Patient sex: M
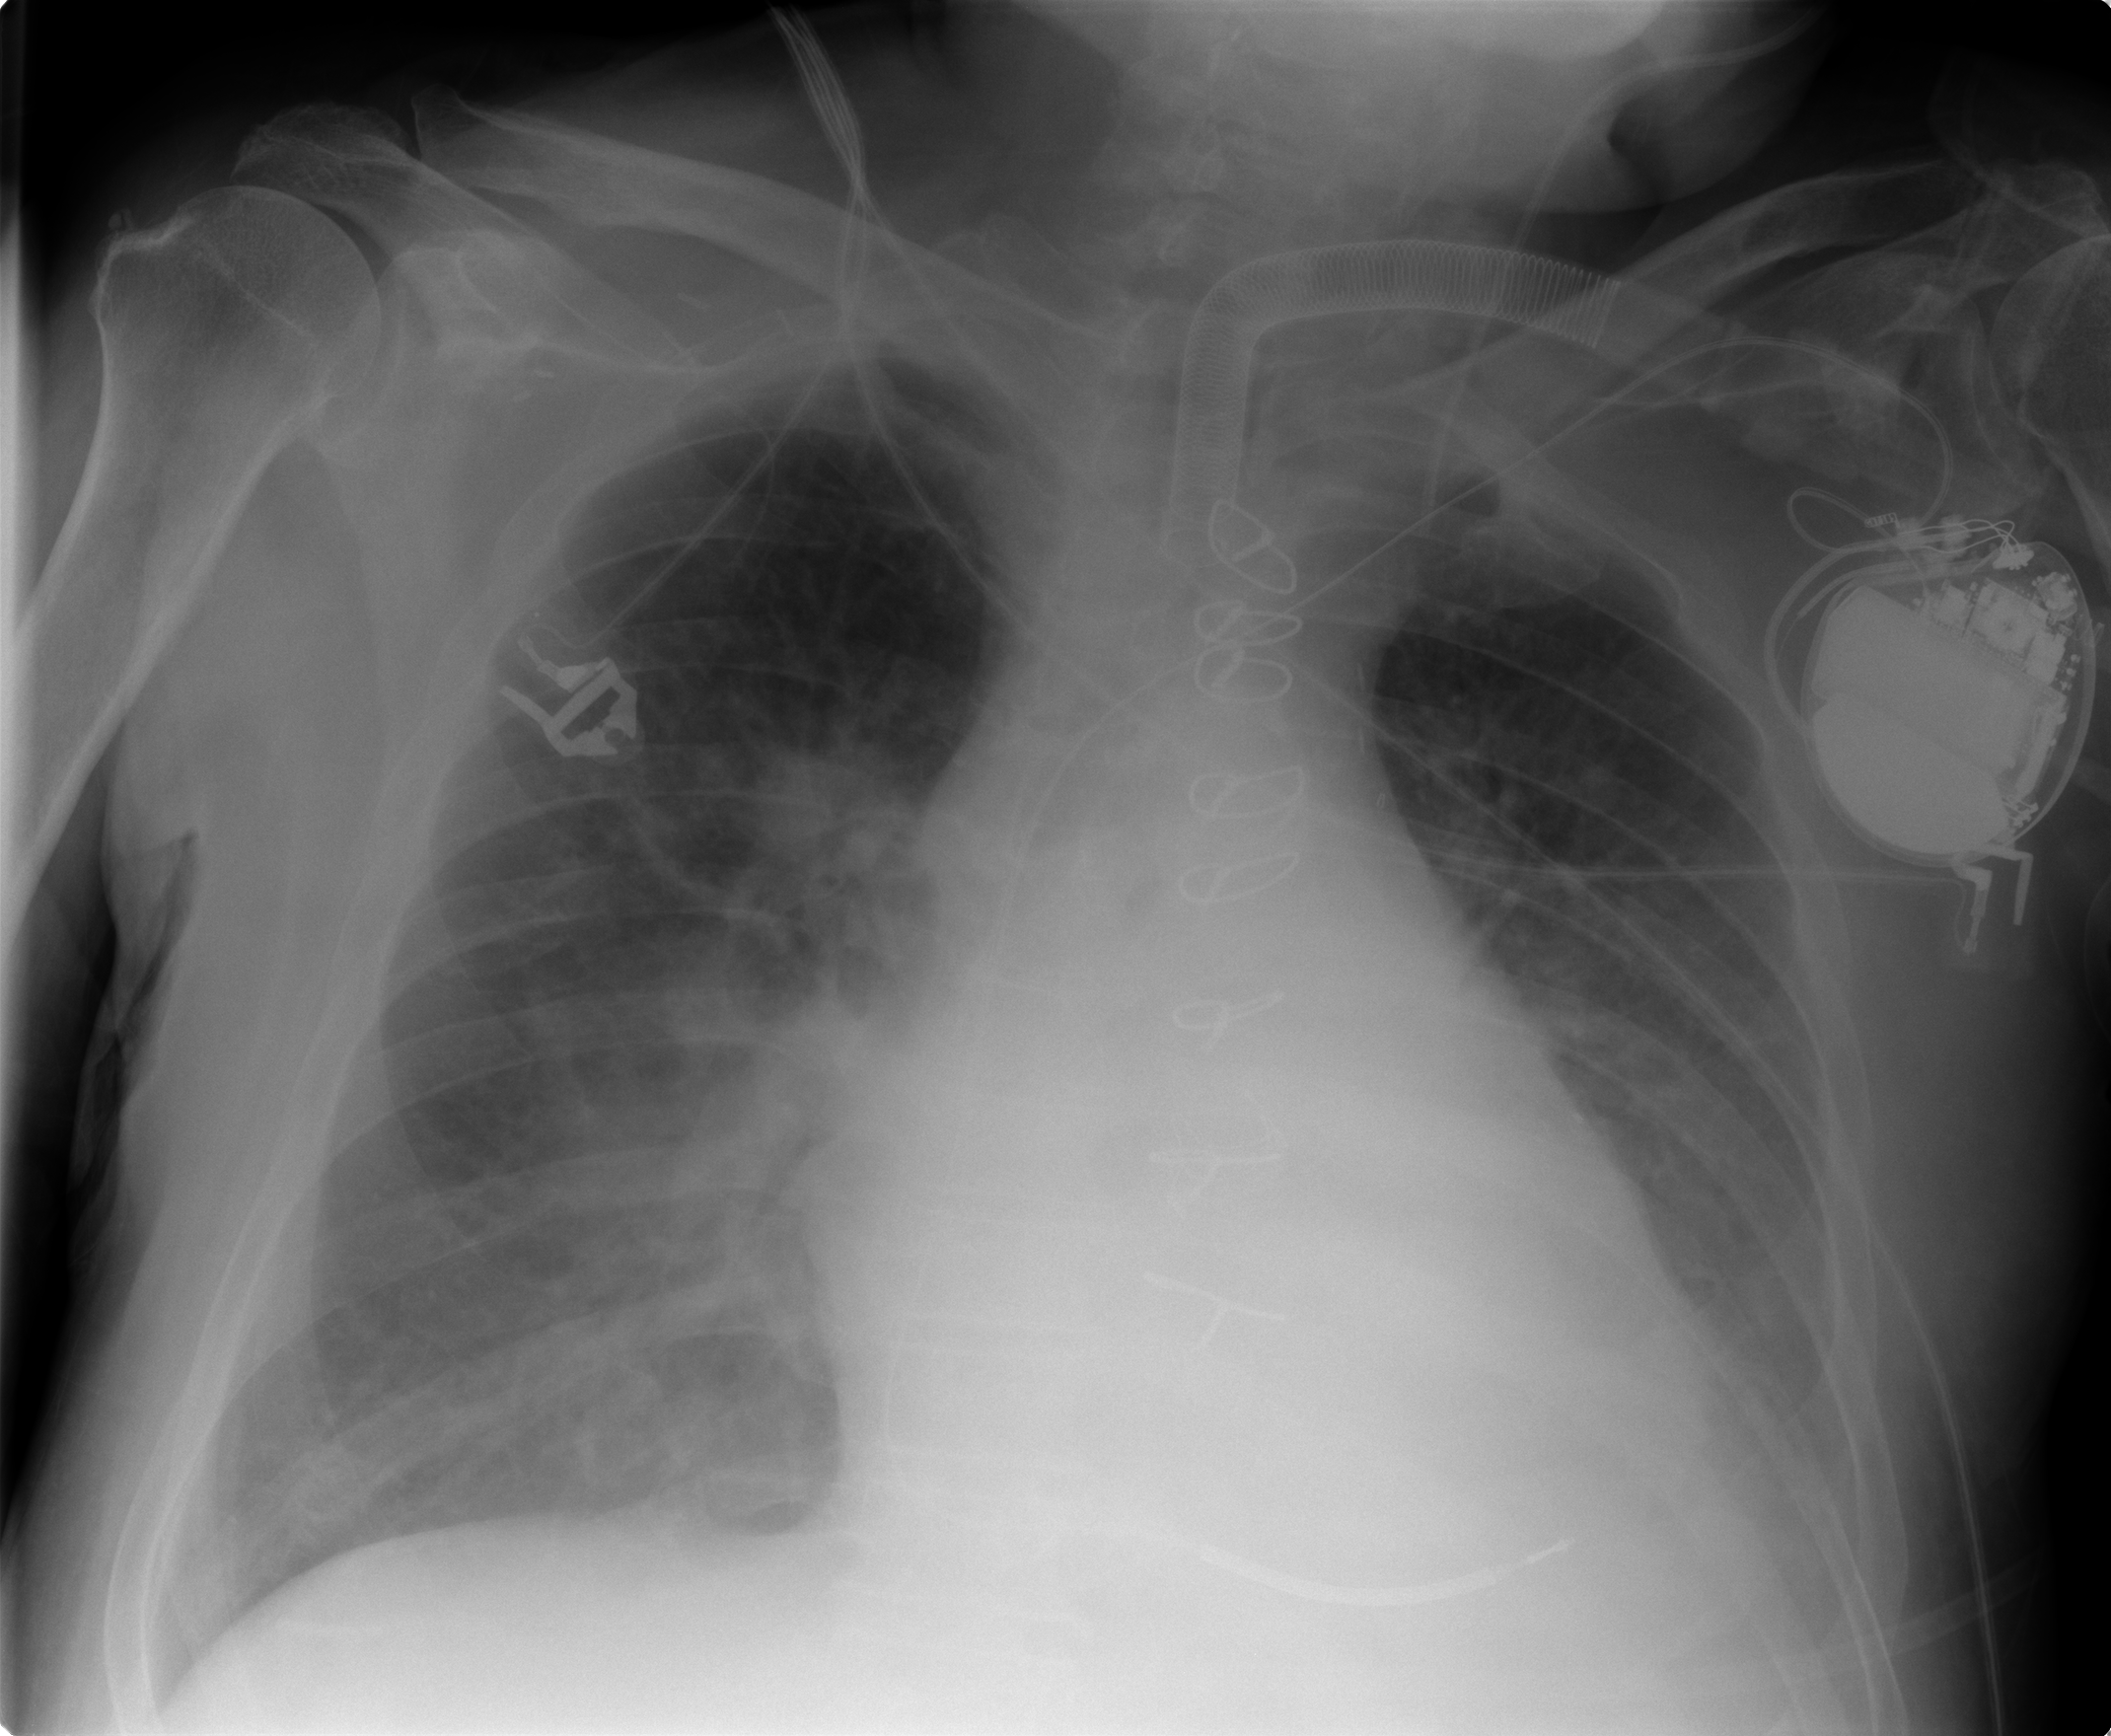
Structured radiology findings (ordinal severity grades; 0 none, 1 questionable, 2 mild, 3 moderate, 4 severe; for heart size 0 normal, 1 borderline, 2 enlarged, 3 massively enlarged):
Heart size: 2
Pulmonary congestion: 2
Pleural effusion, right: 0
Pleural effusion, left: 0
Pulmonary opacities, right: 3
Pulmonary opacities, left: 2
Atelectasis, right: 2
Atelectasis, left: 2